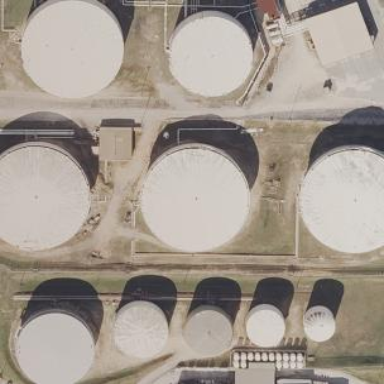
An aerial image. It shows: Storage tank which is man-made and housed in building.